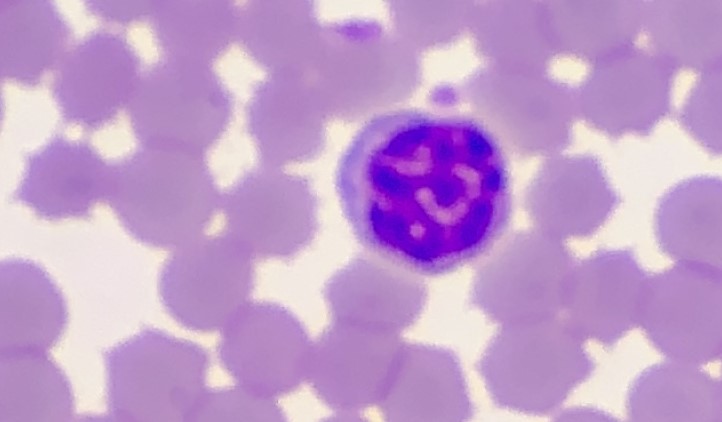
White blood cell type: Lymphocyte